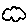
Label: cloud